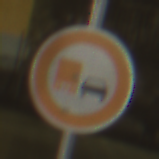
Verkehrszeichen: UeberholverbotKraftfahrzeuge
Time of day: Night
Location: Outdoor (Urban)
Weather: PartlyCloudy
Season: NotSpecified
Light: Artificial